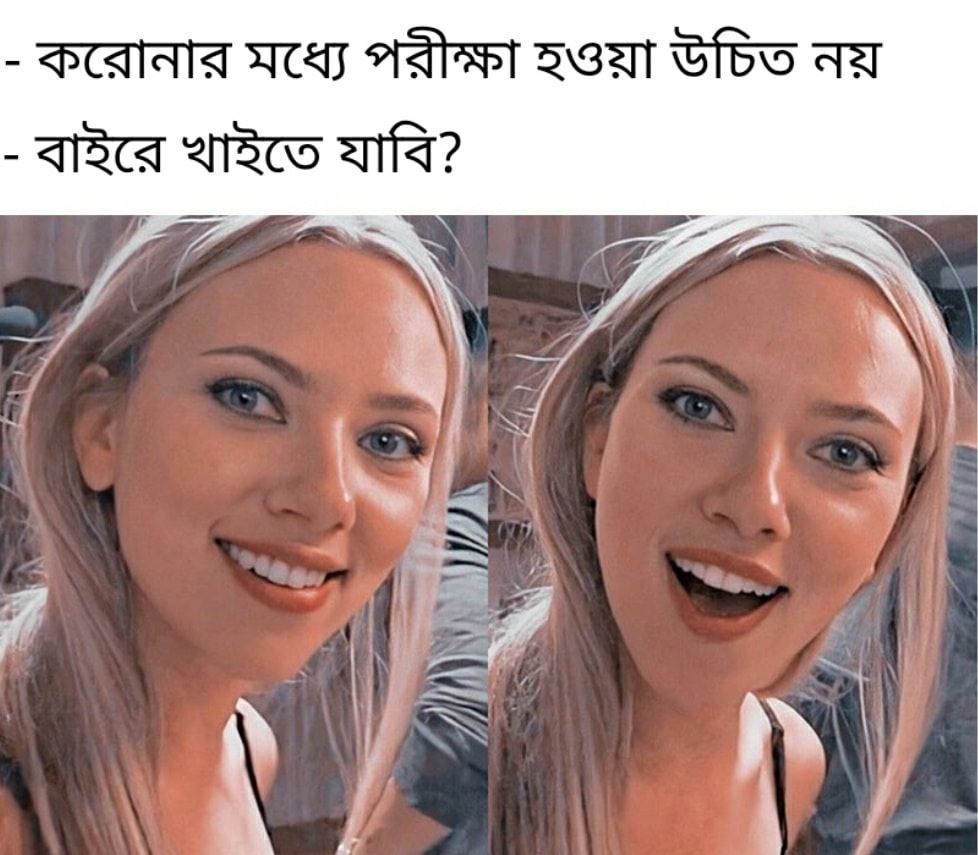
Caption: - করোনার মধ্যে পরীক্ষা হওয়া উচিৎ নয়     - বাইরে খাইতে যাবি ?
Label: non-hate